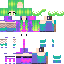
A female human skin with pale skin, wearing blonde long hair dressed in a green hoodie and brown pants, featuring a closed mouth.